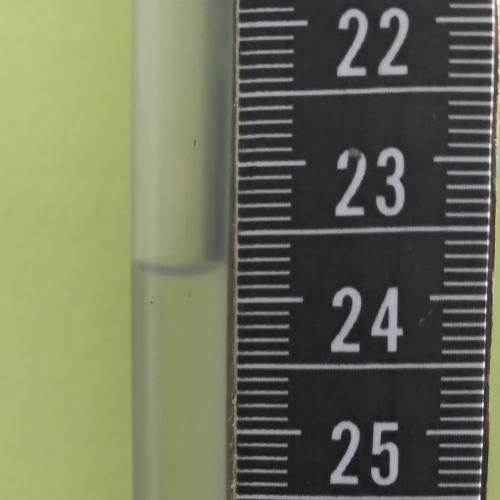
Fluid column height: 23.8 cm